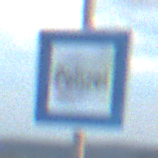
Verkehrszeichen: Polizei
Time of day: SunriseSunset
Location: Outdoor (Beach)
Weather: PartlyCloudy
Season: NotSpecified
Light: Natural